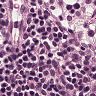
Metastatic tissue present: no